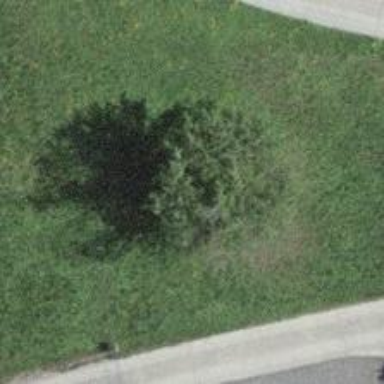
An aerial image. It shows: Beautiful tree in nature.